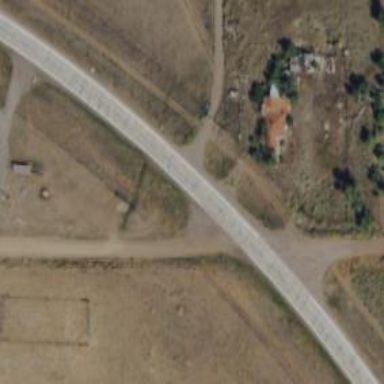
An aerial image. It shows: Primary highway with smooth asphalt surface. The track type is grade 1.